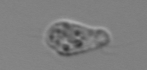
Label: Amoeba